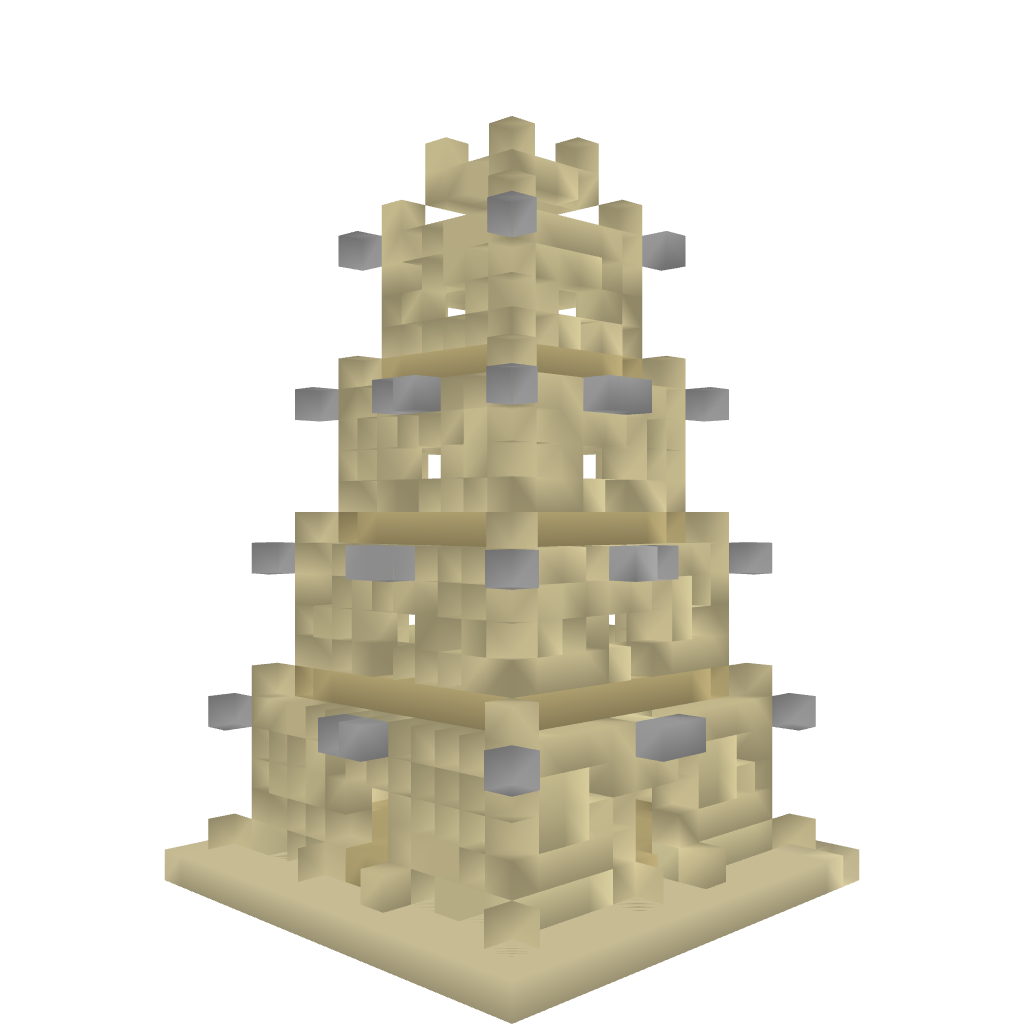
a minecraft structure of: Egyptian Tower By JJcash